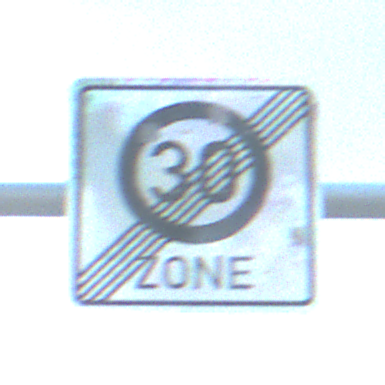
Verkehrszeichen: EndeZone30
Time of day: SunriseSunset
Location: Outdoor (Beach)
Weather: PartlyCloudy
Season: NotSpecified
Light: Natural